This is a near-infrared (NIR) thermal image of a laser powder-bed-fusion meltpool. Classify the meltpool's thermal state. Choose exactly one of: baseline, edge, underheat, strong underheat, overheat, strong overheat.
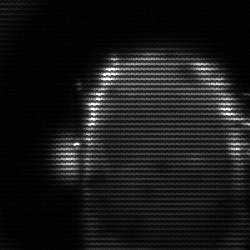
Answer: baseline